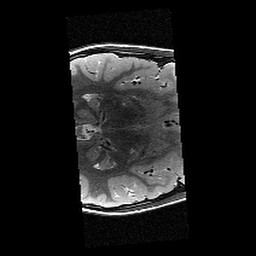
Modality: T2w
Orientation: axial
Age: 9
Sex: female
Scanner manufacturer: siemens
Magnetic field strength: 3 T
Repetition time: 9.23 s
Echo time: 0.067 s